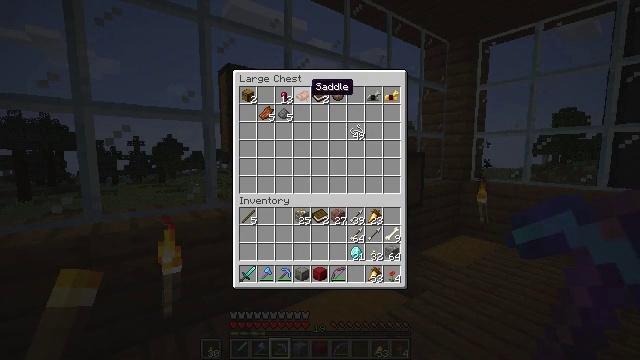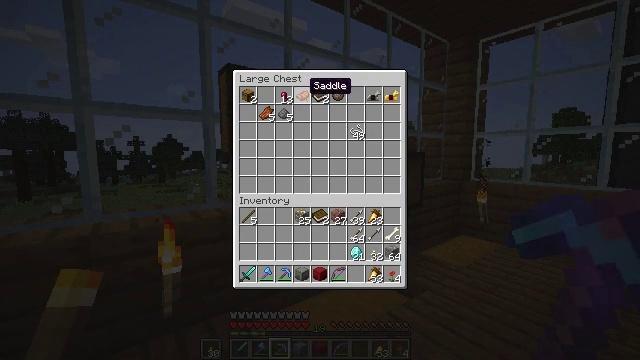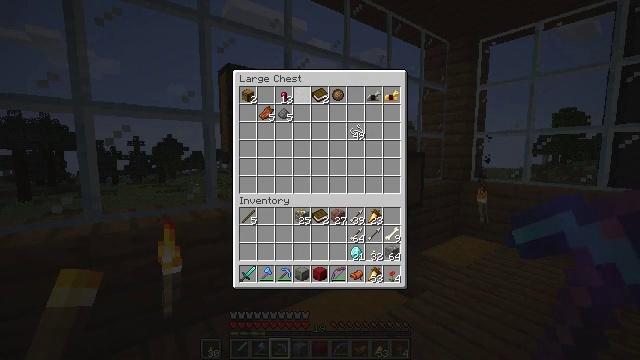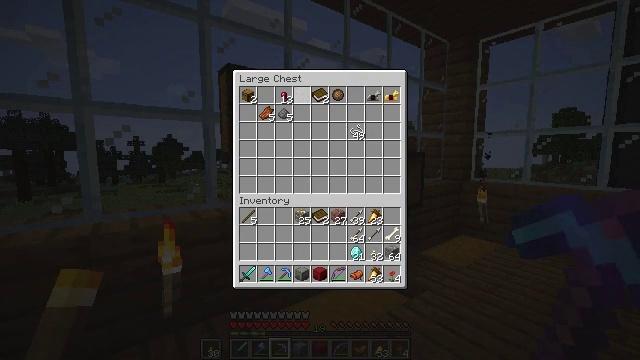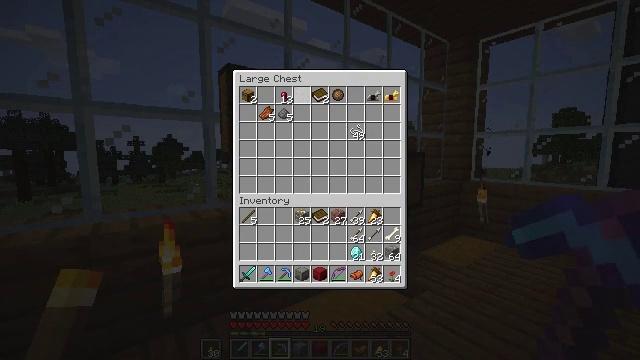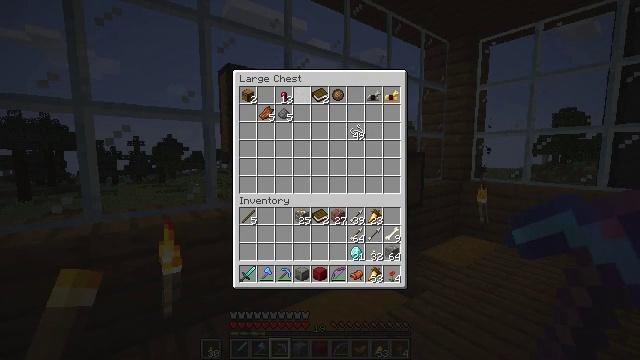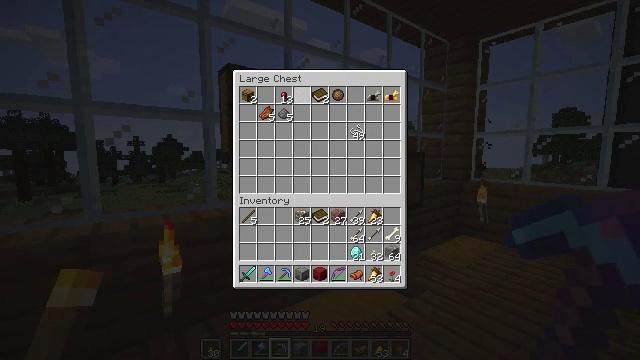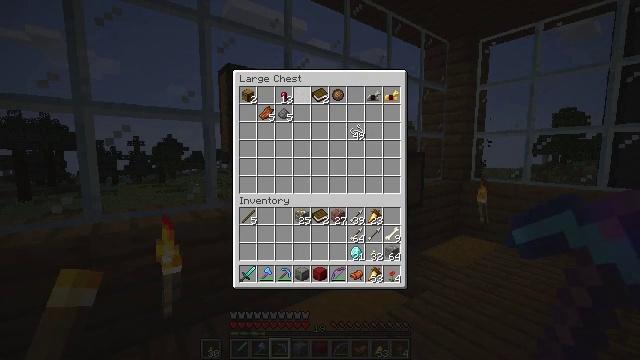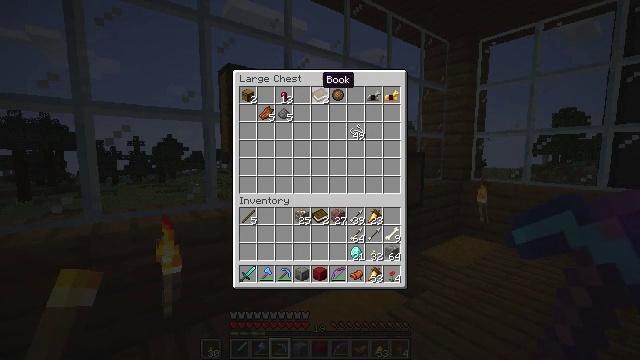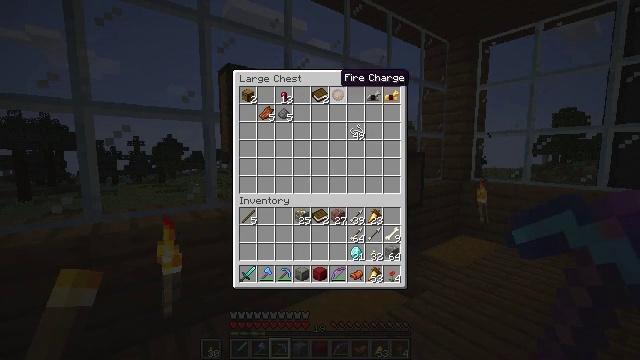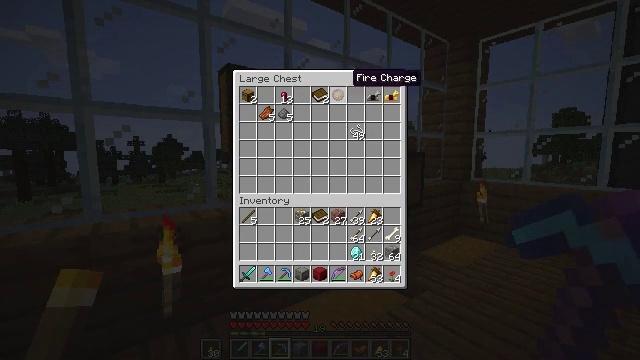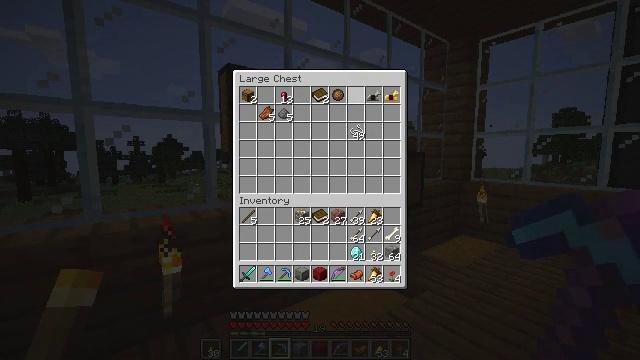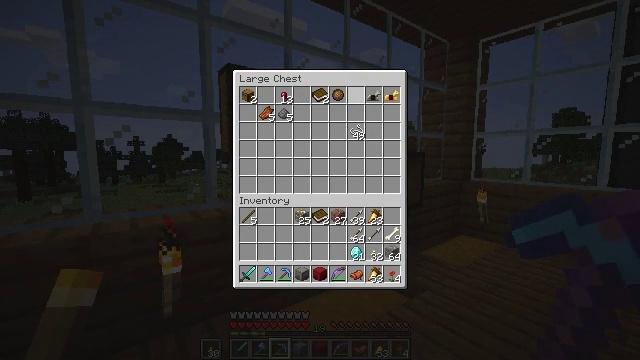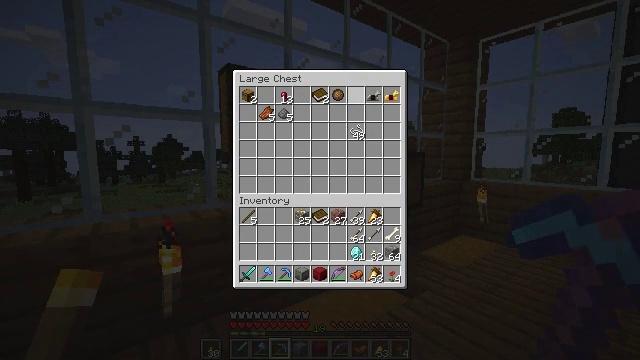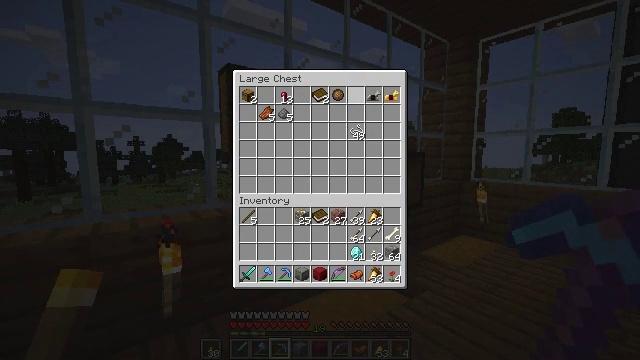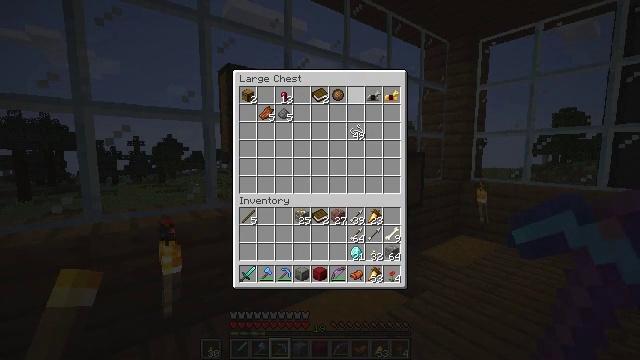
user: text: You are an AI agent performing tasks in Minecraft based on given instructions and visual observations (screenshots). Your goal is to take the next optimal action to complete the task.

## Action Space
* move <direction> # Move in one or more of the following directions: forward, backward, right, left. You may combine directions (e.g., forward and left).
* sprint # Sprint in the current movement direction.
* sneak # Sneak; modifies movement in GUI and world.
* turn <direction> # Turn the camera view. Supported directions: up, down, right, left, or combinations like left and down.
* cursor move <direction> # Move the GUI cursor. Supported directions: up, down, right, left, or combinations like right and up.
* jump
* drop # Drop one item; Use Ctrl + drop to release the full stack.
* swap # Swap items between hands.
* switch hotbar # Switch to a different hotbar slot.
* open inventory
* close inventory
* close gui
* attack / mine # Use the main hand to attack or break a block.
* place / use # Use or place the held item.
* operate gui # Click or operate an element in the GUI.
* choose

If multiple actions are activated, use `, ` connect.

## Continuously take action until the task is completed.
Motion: motion action
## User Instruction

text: Mine oak leaves.
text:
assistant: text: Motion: sneak
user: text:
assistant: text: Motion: sneak, operate gui
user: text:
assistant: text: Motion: sneak, operate gui
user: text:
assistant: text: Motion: sneak, operate gui
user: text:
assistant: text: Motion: sneak
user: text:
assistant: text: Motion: sneak
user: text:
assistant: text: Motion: sneak
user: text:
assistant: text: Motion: sneak, cursor move right
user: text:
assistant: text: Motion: sneak, cursor move right
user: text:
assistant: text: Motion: sneak, cursor move right
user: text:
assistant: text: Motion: sneak, cursor move right
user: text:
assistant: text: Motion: sneak
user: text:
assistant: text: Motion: sneak
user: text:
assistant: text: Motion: sneak
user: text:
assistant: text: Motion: sneak
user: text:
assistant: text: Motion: sneak
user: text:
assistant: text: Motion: sneak
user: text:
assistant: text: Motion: sneak
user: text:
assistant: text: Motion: sneak
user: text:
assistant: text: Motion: sneak
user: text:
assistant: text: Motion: sneak
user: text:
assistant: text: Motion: sneak
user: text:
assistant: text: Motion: sneak
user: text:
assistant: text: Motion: sneak
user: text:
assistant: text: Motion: sneak
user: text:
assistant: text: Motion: sneak
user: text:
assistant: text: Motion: sneak
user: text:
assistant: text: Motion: sneak
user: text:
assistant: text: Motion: sneak
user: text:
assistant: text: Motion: sneak